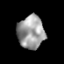
Tissue: prostate
Cell type: T cells
Senescence score: 0.343
Nuclear area (px): 863
Mean DAPI intensity: 157.002